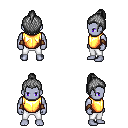
a pixel art fantasy rpg character, male body template, dark elf, purple skin, gold chest armor, white pants, gray short topknot hairstyle, cloth bracers, four views (front, back, left, right), 2x2 character sprite sheet, small pixel art, hard edges, no anti-aliasing